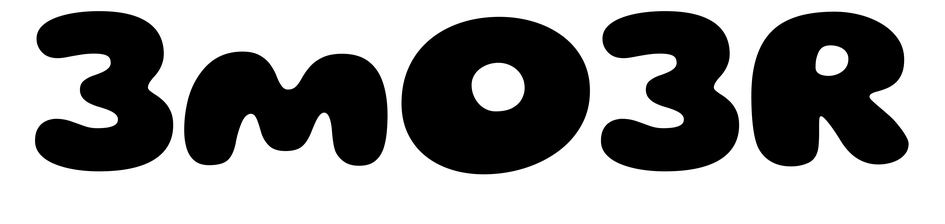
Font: Gluten_ExtraBold